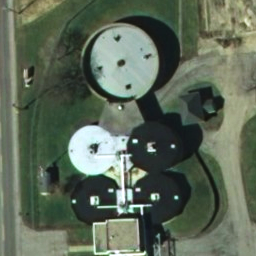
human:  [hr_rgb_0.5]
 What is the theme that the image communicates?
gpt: storage tanks